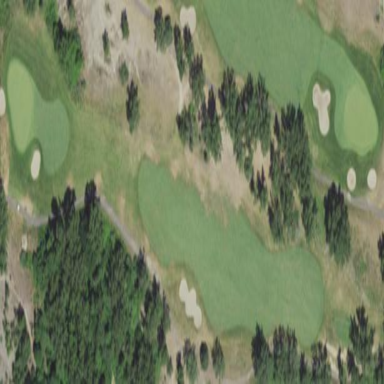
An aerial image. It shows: Area of rough grass used for golf.